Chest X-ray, PA view. Patient: 70 years old, sex M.
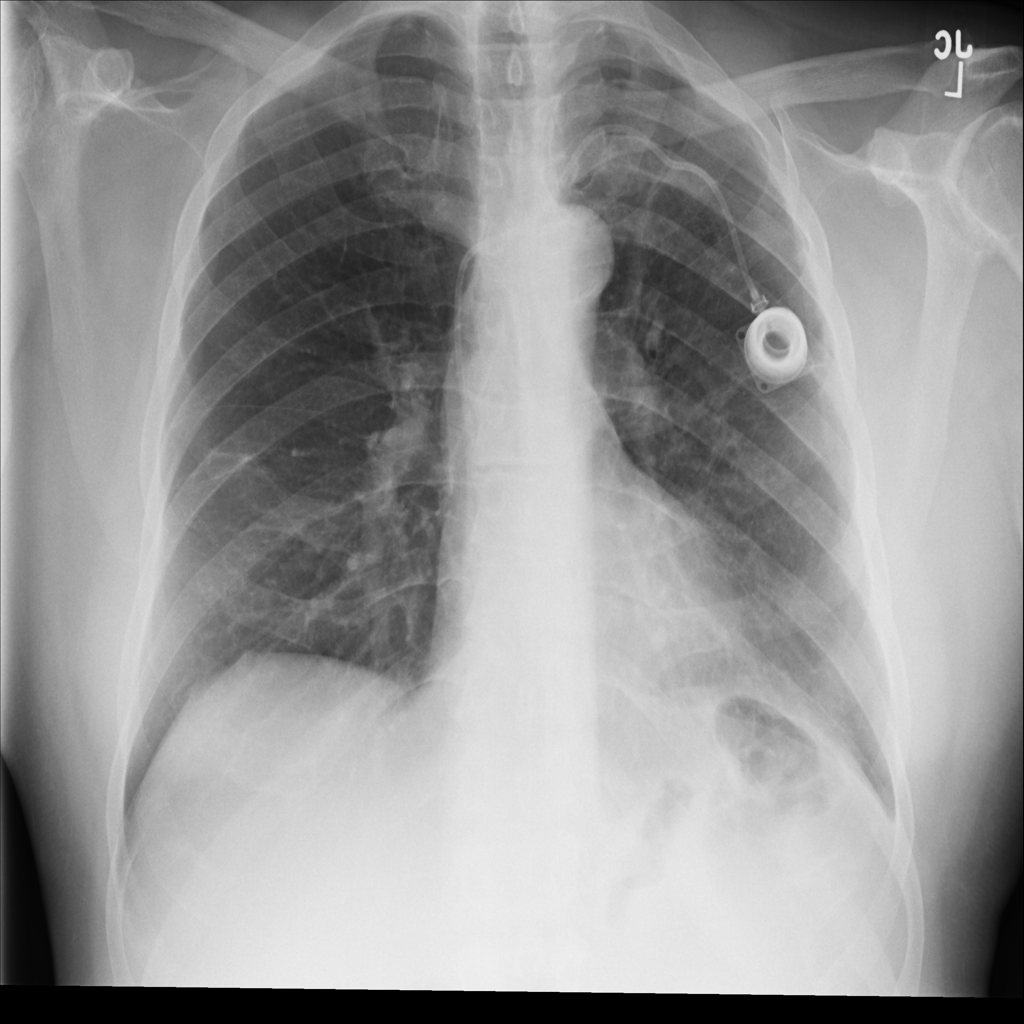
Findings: Effusion, Fibrosis, Pleural_Thickening